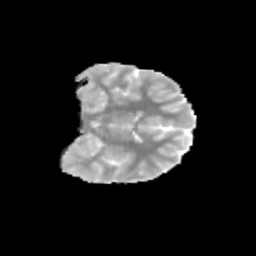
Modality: MD
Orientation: coronal
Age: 12
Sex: female
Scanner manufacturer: siemens
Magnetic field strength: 3 T
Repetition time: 3.8 s
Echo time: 0.07 s